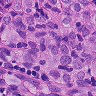
Metastatic tissue present: yes